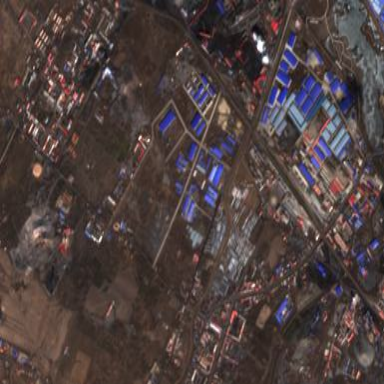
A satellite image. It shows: Industrial area.